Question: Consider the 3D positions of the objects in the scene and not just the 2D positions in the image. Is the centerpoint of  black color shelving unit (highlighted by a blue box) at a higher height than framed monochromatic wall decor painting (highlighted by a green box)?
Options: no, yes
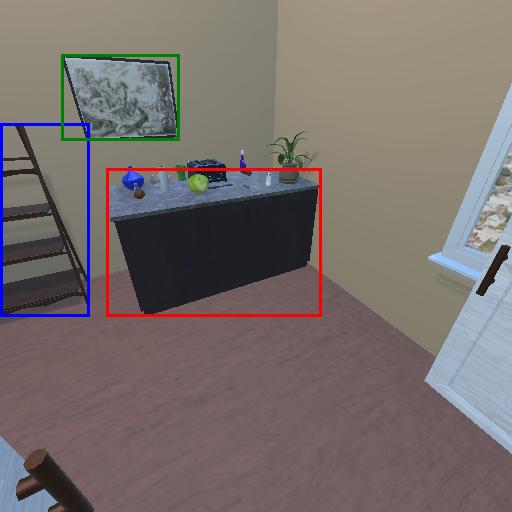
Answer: no